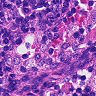
Metastatic tissue present: no